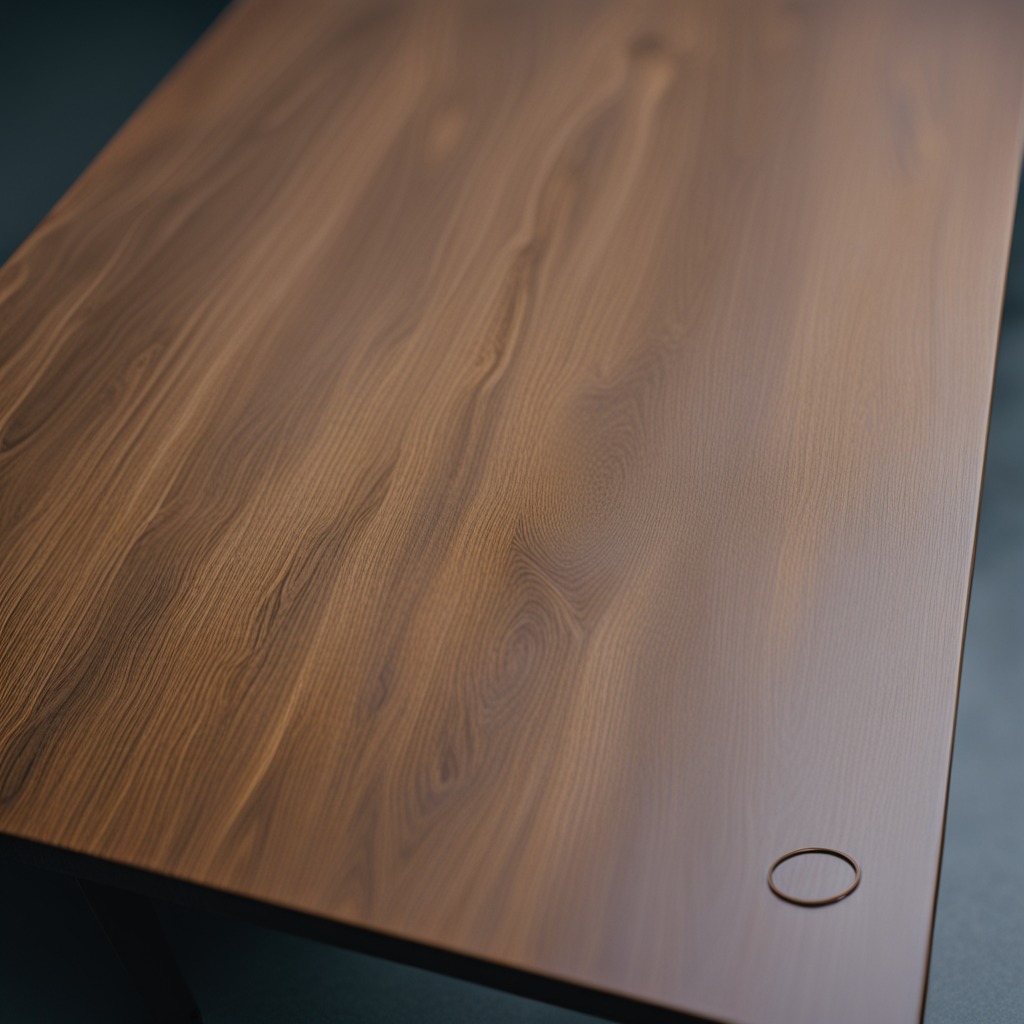
A rubber O-ring is lying on a table with faint burn marks in a small garage at twilight.